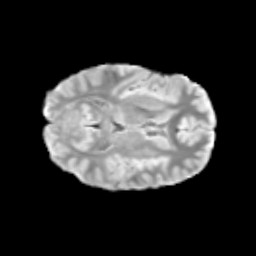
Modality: T2w
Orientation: axial
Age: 10
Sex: male
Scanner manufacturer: siemens
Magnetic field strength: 3 T
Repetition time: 3.8 s
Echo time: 0.07 s